Question: -
-
- - Within the shader I've defined structs for holding a quaternion, as well as methods for rotating a vector by a quaternion, when I rotate an object by itself.'''
gl_Position = mvpMatrix * (vec4(parentPosition,1) + rotVertexByQuaternion(parentOrientation, vec4(objectPosition,1) + rotVertexByQuaternion(objectOrientation,vertex) ) );
'''
Here's a picture depicting what I aim, and what I get. I omit adding the parents position in this example, because it is 0,0,0, but it would be done last anyways.
I've labeled 1 vertex green for the child object and traced it all throughout, so that the rotations can be traced. Also, the current step in my calculation is displayed beneath each panel.

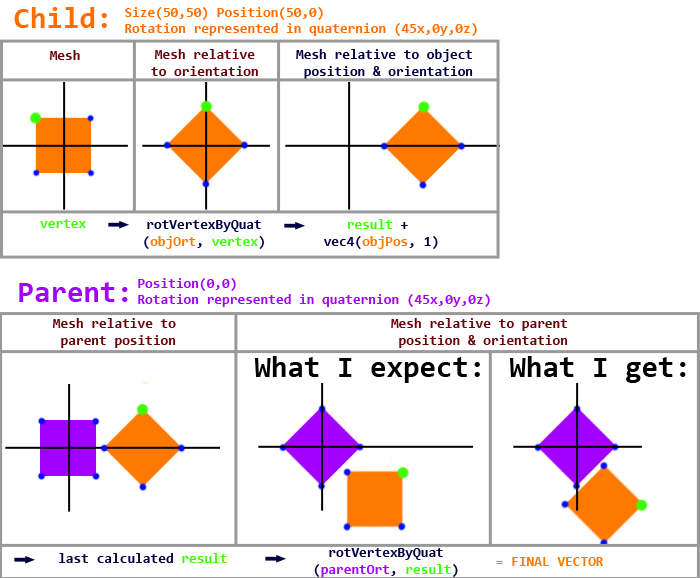
Answer: Apparently I still had some leftover old code applying manual orientation changes to all children of a parent, outside of the shader, as suggested by @ratchet freak
I thought it was just a coincidence resulting from bad math, but it turned out to actually be a full rotation of the parent orientation.
So, the problem was fixed by removing those lines of code so that the code I've posted in the opening post actually works.
Further, apparently my implementation is less than ideal, instead I should learn how to create a proper model matrix, but for now the problem is technically closed.